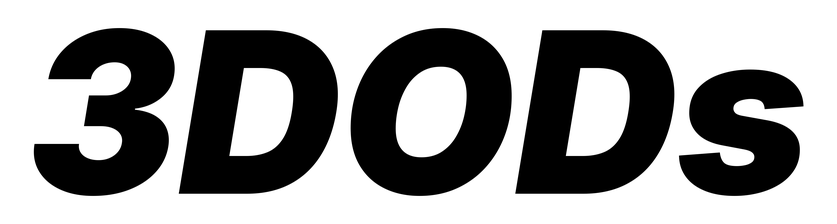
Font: Inter-Italic_Black_Italic